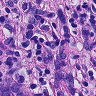
Metastatic tissue present: yes